Question: What wrong with my code ??
Why it not go to true statement ?

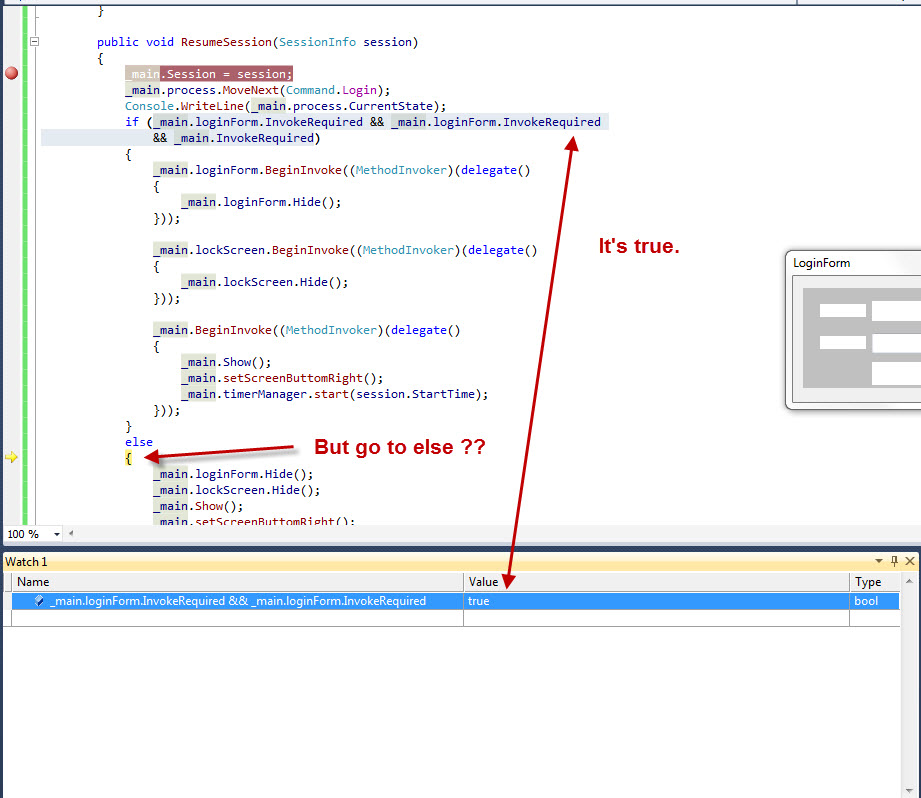
Answer: Your if statement has conditions - you're only showing of them in the debugger.
I suspect that explains why you're seeing something odd - but I don't think your code is appropriate to start with. For one thing, you're testing the same condition twice, which is pointless (did you mean one of them to be 'lockScreen' rather than 'loginScreen'?) - but more importantly, if of those 'InvokeRequired' properties returns false, you won't be using 'BeginInvoke' for of the forms... even if 'InvokeRequired' returned true for that form.
I suggest you split this up into three separate blocks, each of which checks and acts on a single form.